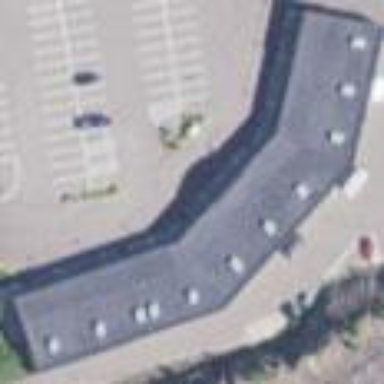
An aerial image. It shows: Retail building.